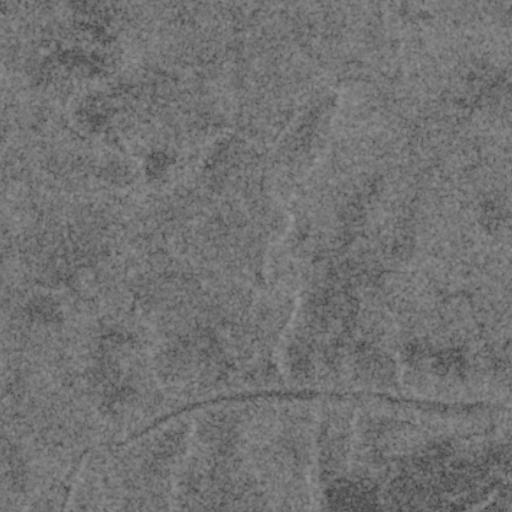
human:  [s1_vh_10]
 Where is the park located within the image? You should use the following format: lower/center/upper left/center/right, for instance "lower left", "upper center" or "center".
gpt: The park is located in the lower left of the image.
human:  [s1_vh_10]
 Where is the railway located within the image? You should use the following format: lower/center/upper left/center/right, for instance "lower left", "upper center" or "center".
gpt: The railway is located in the upper of the image.
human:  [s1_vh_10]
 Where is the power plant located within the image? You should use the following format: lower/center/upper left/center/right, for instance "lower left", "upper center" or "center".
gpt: There is no power plant in the image.

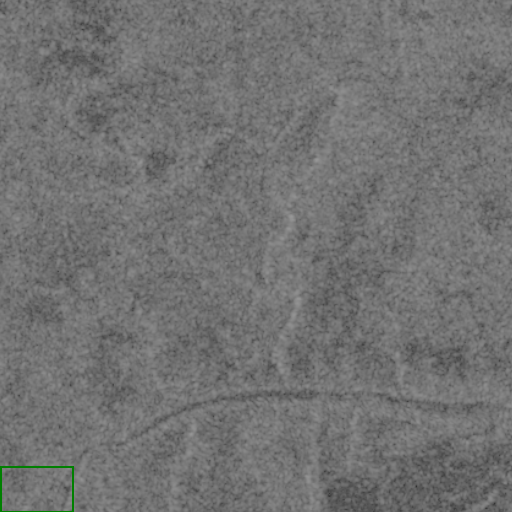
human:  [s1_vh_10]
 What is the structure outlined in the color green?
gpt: The structure outlined in green is a park.
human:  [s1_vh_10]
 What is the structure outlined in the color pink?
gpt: There is no pink outline.